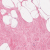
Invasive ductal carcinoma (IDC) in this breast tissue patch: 0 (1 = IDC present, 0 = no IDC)